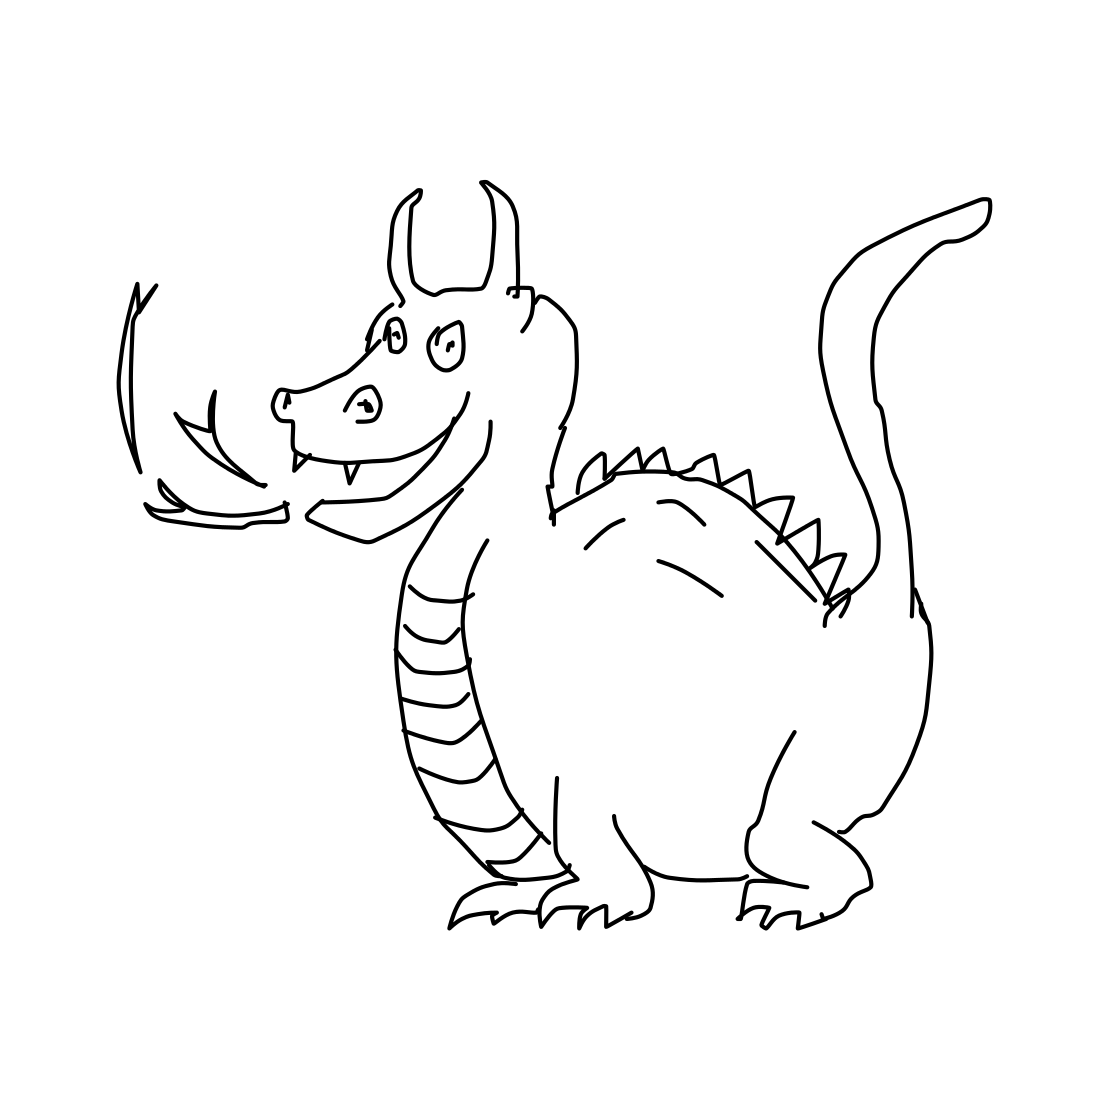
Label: dragon